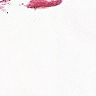
Metastatic tissue present: no